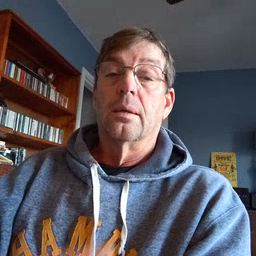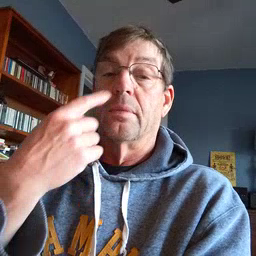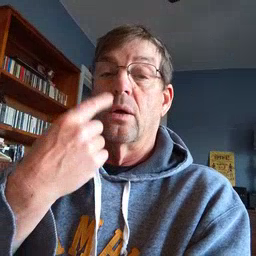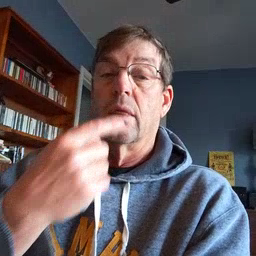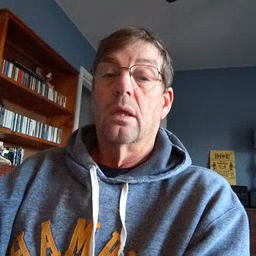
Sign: mouth